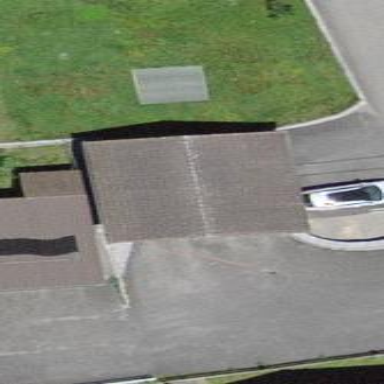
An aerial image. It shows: Garage building.